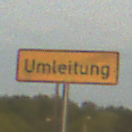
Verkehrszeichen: EndeDerUmleitungsankuendigung
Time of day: SunriseSunset
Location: Outdoor (Suburban)
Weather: PartlyCloudy
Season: NotSpecified
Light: Natural